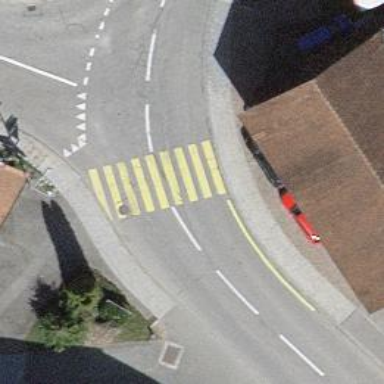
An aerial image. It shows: Marked road crossing.